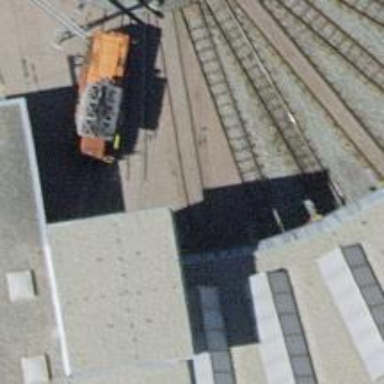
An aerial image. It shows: Narrow-gauge railway with one track passing through yard.